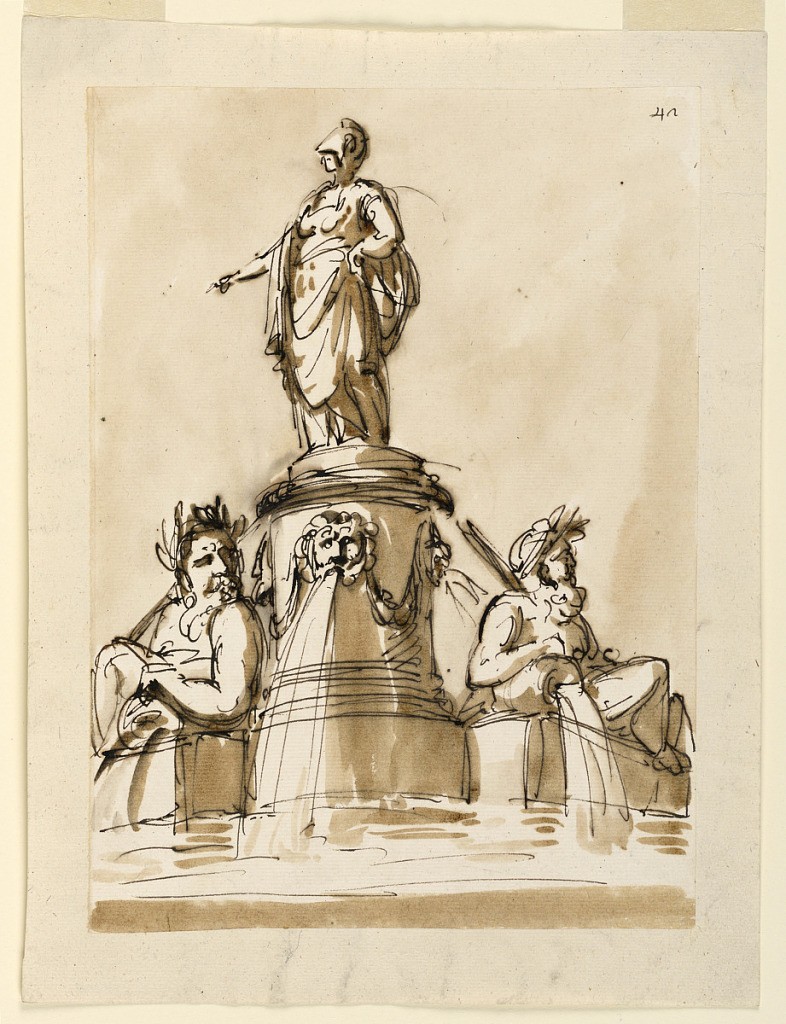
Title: Fountain
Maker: Giuseppe Barberi, Italian, 1746–1809
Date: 1795
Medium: Pen and brown ink, brush and brown wash on off-white laid paper, lined
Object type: Drawing
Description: Athena with helmet stands upon a high round pedestal decorated with festoons and masks from which water flows into a lower basin. On either side of the pedestal is a river god.